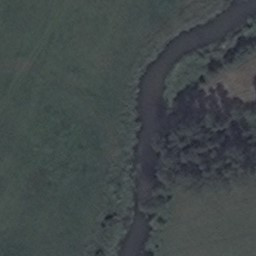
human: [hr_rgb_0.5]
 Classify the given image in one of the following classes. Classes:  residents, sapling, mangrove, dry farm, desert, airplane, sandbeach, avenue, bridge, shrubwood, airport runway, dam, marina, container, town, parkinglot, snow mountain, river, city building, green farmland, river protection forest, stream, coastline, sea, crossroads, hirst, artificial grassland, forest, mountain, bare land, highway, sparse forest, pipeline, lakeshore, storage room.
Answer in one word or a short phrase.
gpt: river